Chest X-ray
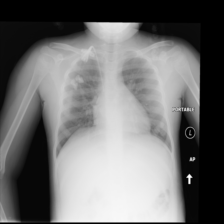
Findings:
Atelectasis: negative
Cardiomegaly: negative
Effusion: negative
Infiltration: negative
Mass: negative
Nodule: negative
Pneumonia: negative
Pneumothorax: negative
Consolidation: negative
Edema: negative
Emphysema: negative
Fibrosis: negative
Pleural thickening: negative
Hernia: negative